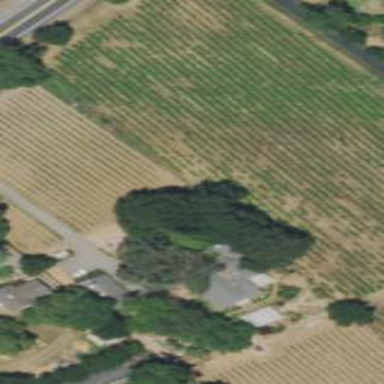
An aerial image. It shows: Vineyard with wine grapes as the crop.